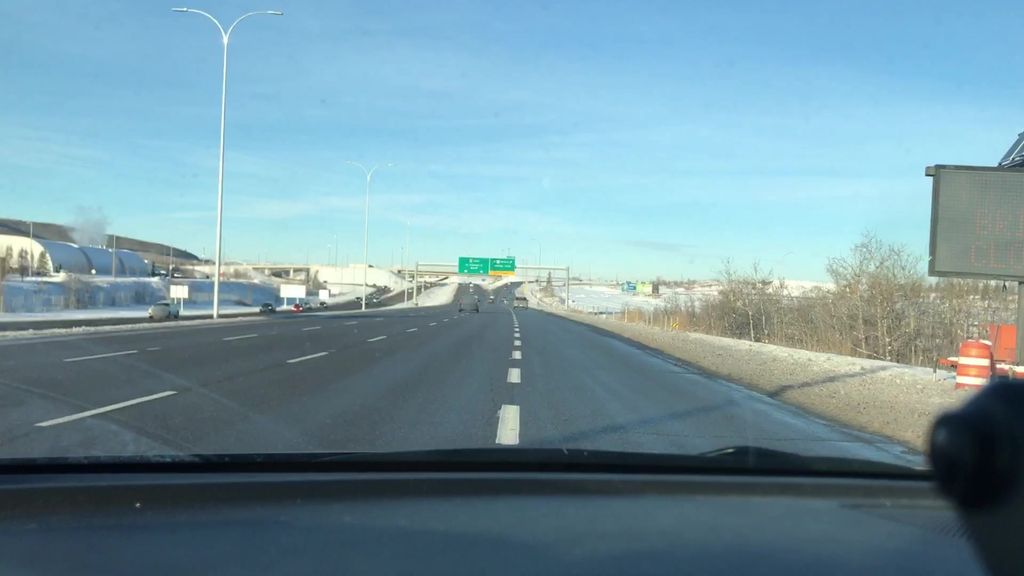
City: calgary